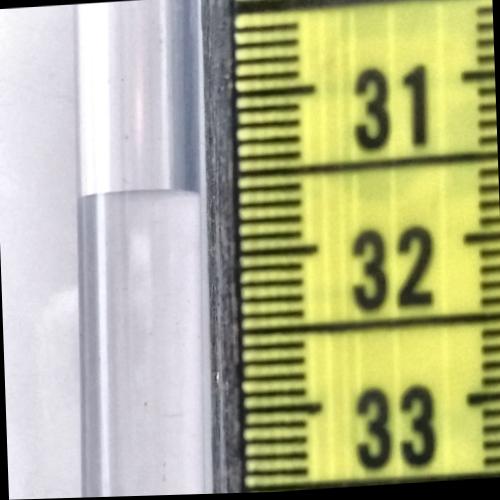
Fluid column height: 31.6 cm